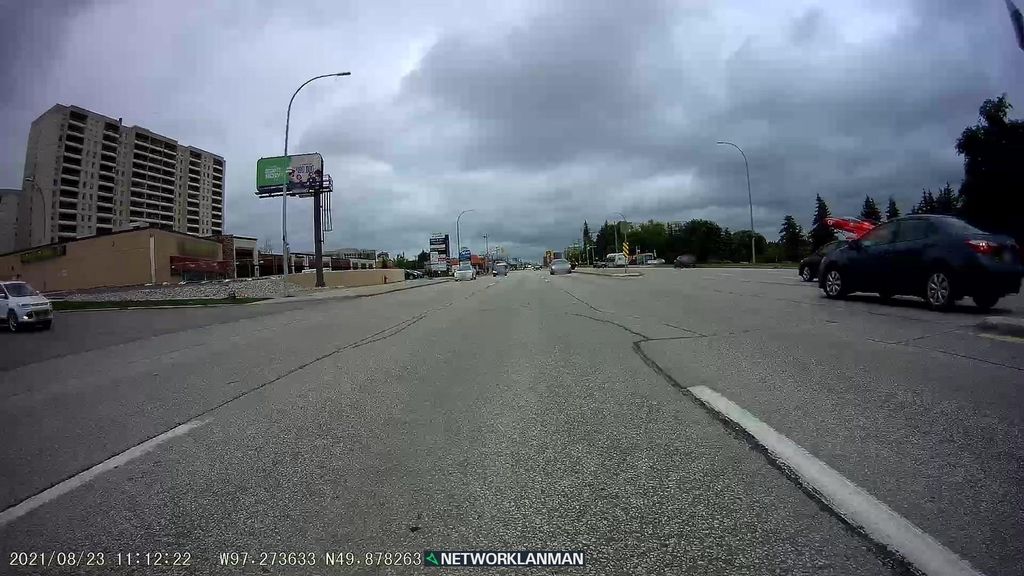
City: winnipeg